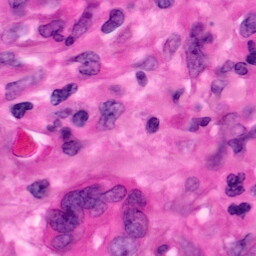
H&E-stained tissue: Pancreatic